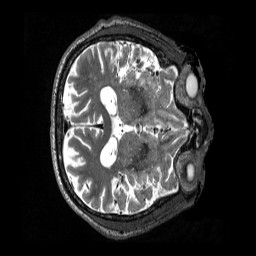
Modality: T2w
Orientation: axial
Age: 76
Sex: male
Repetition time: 3.2 s
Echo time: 0.563 s